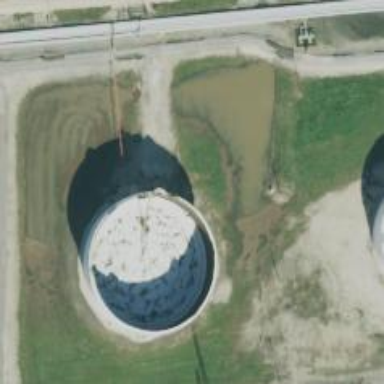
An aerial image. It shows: Storage tank building.